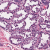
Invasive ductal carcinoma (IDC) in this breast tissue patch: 0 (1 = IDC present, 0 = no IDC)